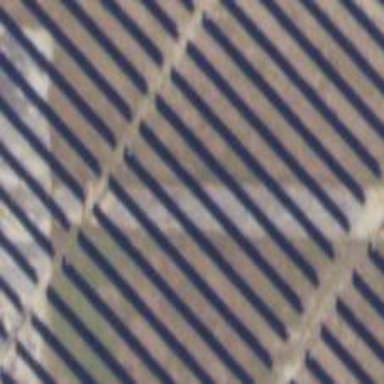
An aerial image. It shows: Solar power generator using photovoltaic method with solar photovoltaic panel types.